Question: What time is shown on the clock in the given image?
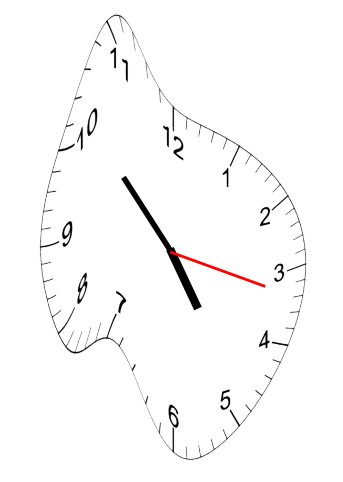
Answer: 04:52:17